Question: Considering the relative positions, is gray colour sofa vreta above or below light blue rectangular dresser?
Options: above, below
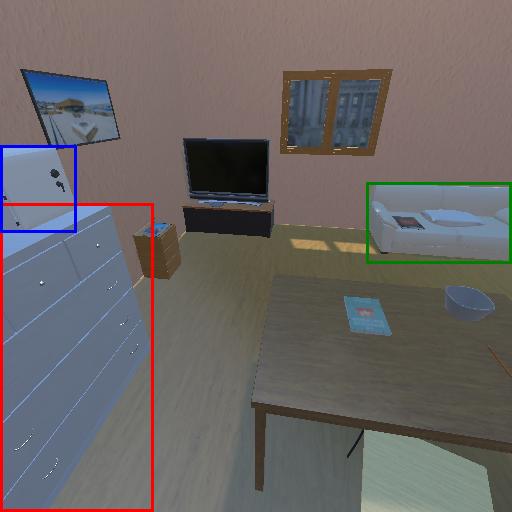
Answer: above